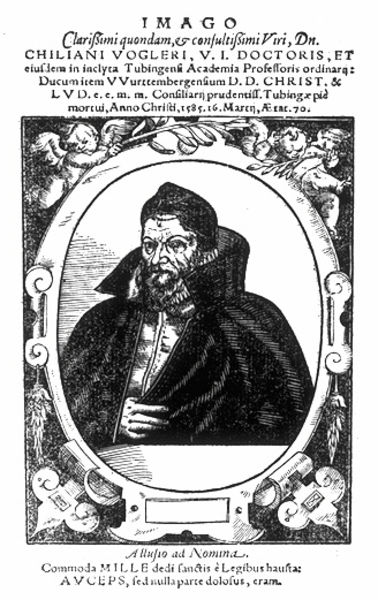
Titel: Bildnis des Chilian Vogler
Künstler: Hans Ulrich Alt
Institution: (Seriendruck)
Schlagwörter: flügel, hand, kopf, mann, nackt, umhang, weiß, äste, finger, frisur, grau, haar, mund, nase, schmuck, schwarz, stirn, zeichnung, blick, haube, ornament, rock, alt, bart, mütze, augen, böse, falten, gesicht, kragen, mensch, pelz, rahmen, stirnband, vollbart, bild, bildnis, halskrause, herr, portrait, porträt, spiegel, ast, zweige, haare, kutte, mantel, blatt, poträt, kreis, oval, rund, engel, putte, putto, schrift, düster, alter mann, grafik, graphik, rand, brauen, dekor, ornamente, verzierung, knöpfe, weste, buch, medaillon, zweig, druck, schwarzweiss, schraffur, radierung, stich, illustration, text, plakette, beschriftung, steckbrief, überschrift, stehkragen, krause, fürst, bildniss, buchdruck, buchseite, runzeln, voluten, wams, dunkle haare, luther, gelehrter, schnecken, porträit, emblem, putten, kupferstich, putti, unheimlich, flugblatt, abbildung, doktor, latein, lateinisch, wörter, christ, drck, imago, mantek, runs, dracula, vigniette, doctoris, paroträt, vogler, chilani, vogleri, chiliani, lvd, avceps, pendilien